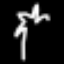
Label: palm tree